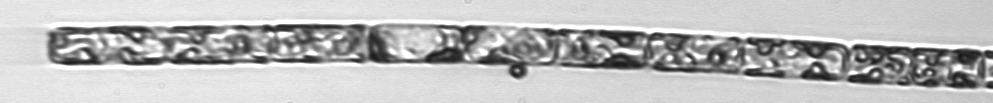
Label: Guinardia_delicatula